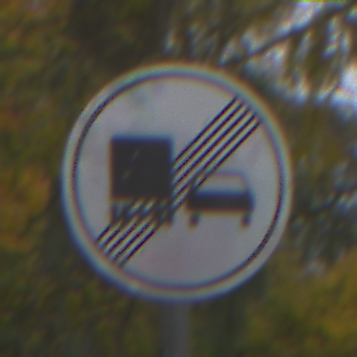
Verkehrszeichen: EndeUeberholverbotKraftfahrzeuge
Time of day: Midday
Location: Outdoor (Nature)
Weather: Overcast
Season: Autumn
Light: Natural